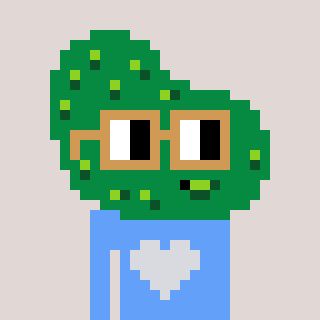
a pixel art character with square brown glasses, a pickle-shaped head and a blue-colored body on a warm background